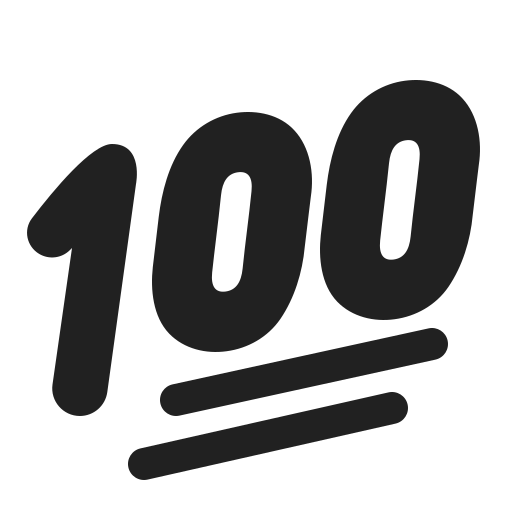
hundred points high contrast